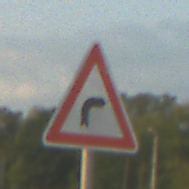
Verkehrszeichen: KurveRechts
Umgebung: Outdoor, Suburban
Tageszeit: SunriseSunset
Wetter: PartlyCloudy
Licht: Natural
Jahreszeit: NotSpecified
Kontrast: MediumContrast